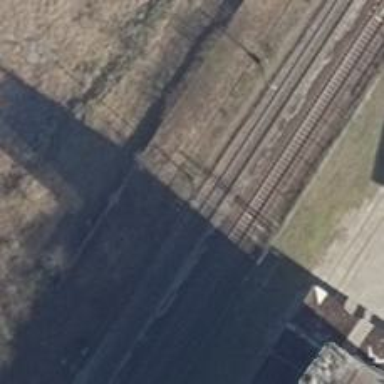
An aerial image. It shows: Railway milestone with catenary mast.